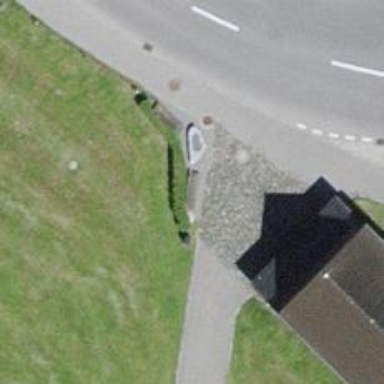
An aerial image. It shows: Bench.